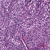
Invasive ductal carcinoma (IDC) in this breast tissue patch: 0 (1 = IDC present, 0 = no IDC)